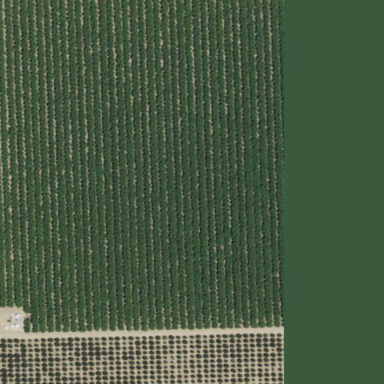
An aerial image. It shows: Almond orchard with rows of almond trees.